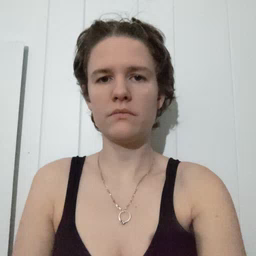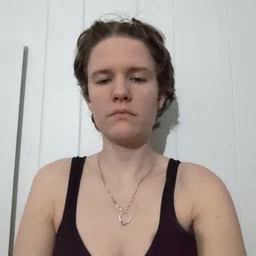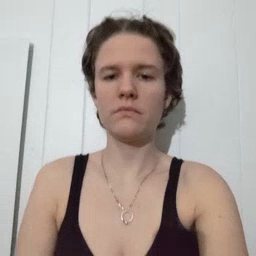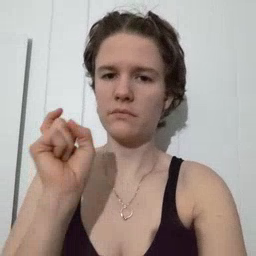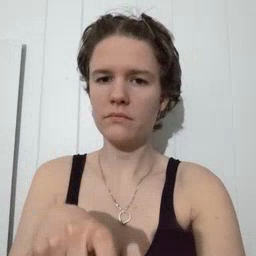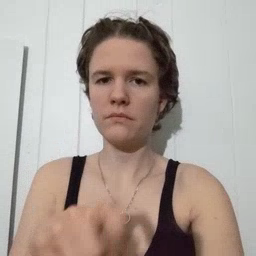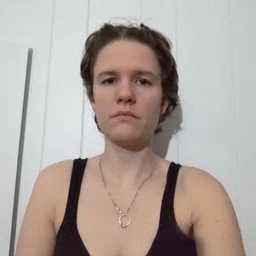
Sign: haveto